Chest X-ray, PA view. Patient: 58 years old, sex F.
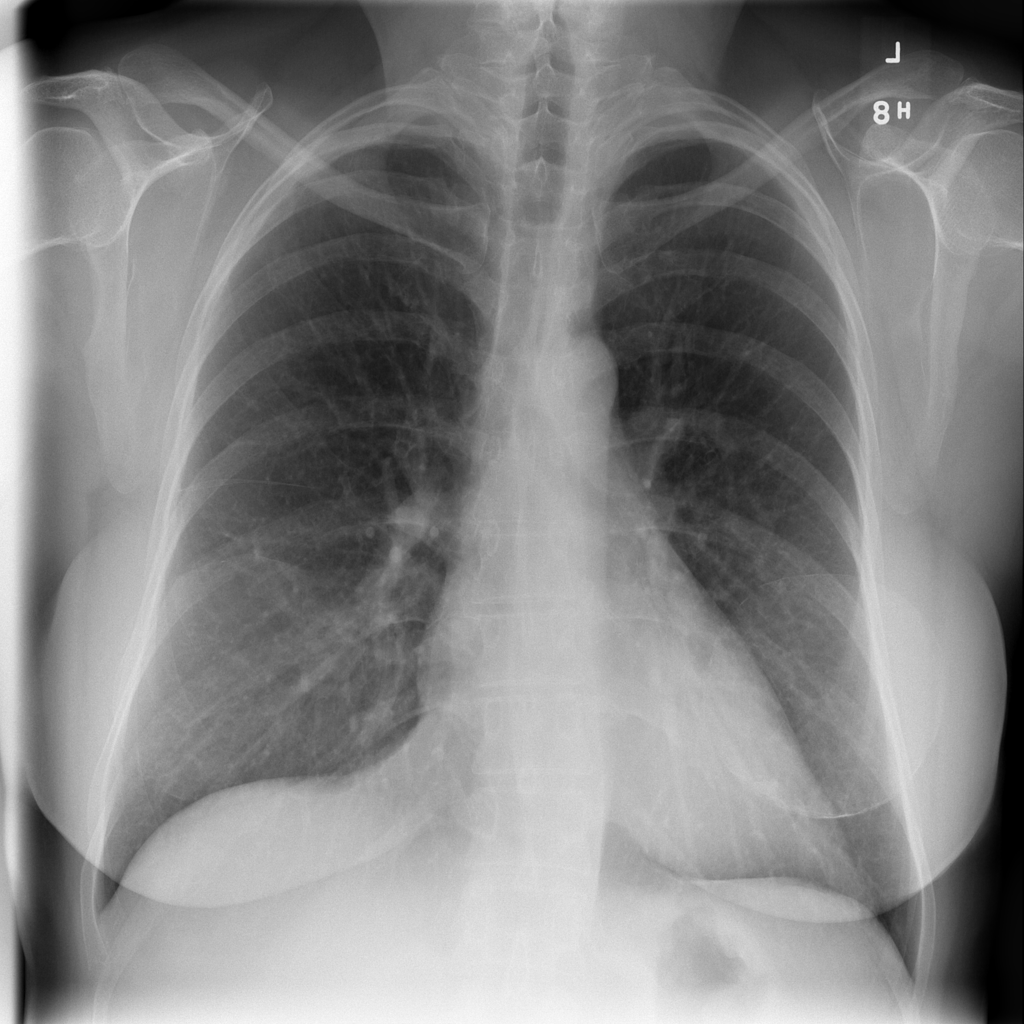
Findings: No Finding